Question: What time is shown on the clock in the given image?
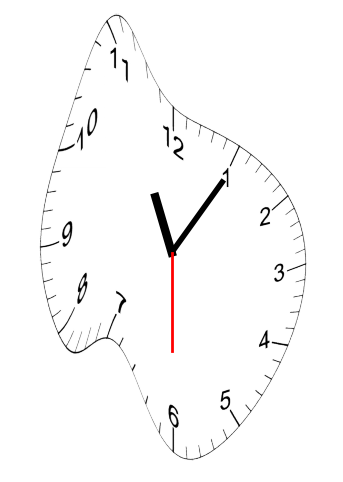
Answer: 11:05:30